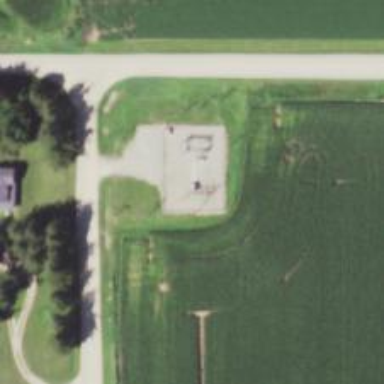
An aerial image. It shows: Power substation.